Question: What is the score?
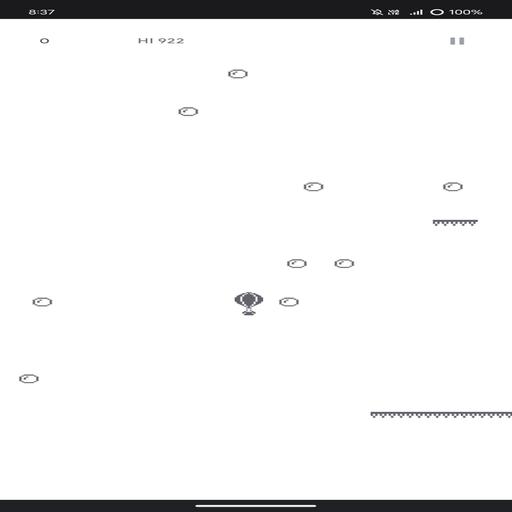
Answer: Nine twenty-two